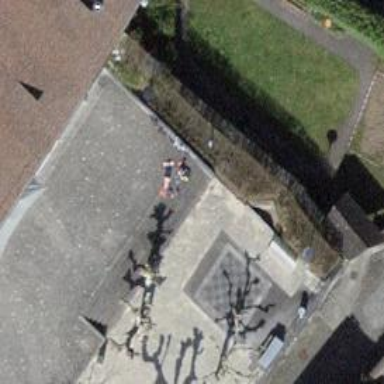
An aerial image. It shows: Bench for seating.